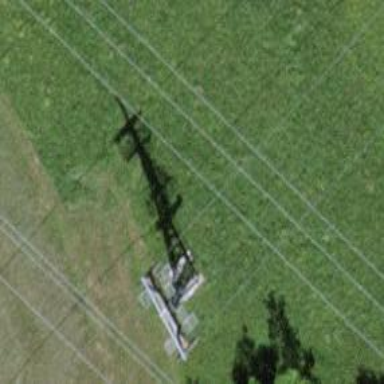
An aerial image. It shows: Pylon for aerialway.